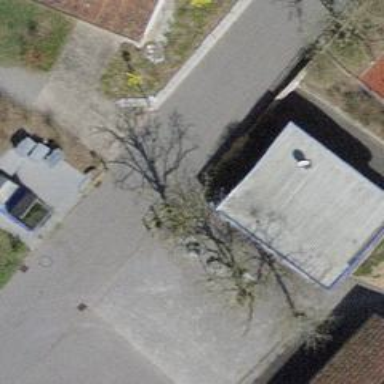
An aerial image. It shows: Bollard.